A scalogram of one vibration snapshot from a rotating bearing is shown, computed with a continuous wavelet transform. Determine the bearing's health state. Answer with exactly one of: normal, inner_race, outer_race, ball.
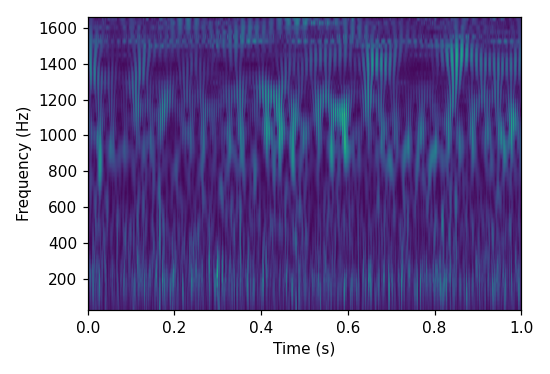
Answer: inner_race